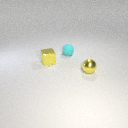
small yellow metal sphere to the right of small cyan rubber sphere